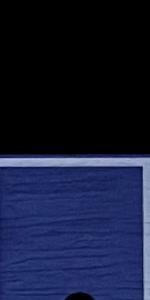
Label: Empty